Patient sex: F
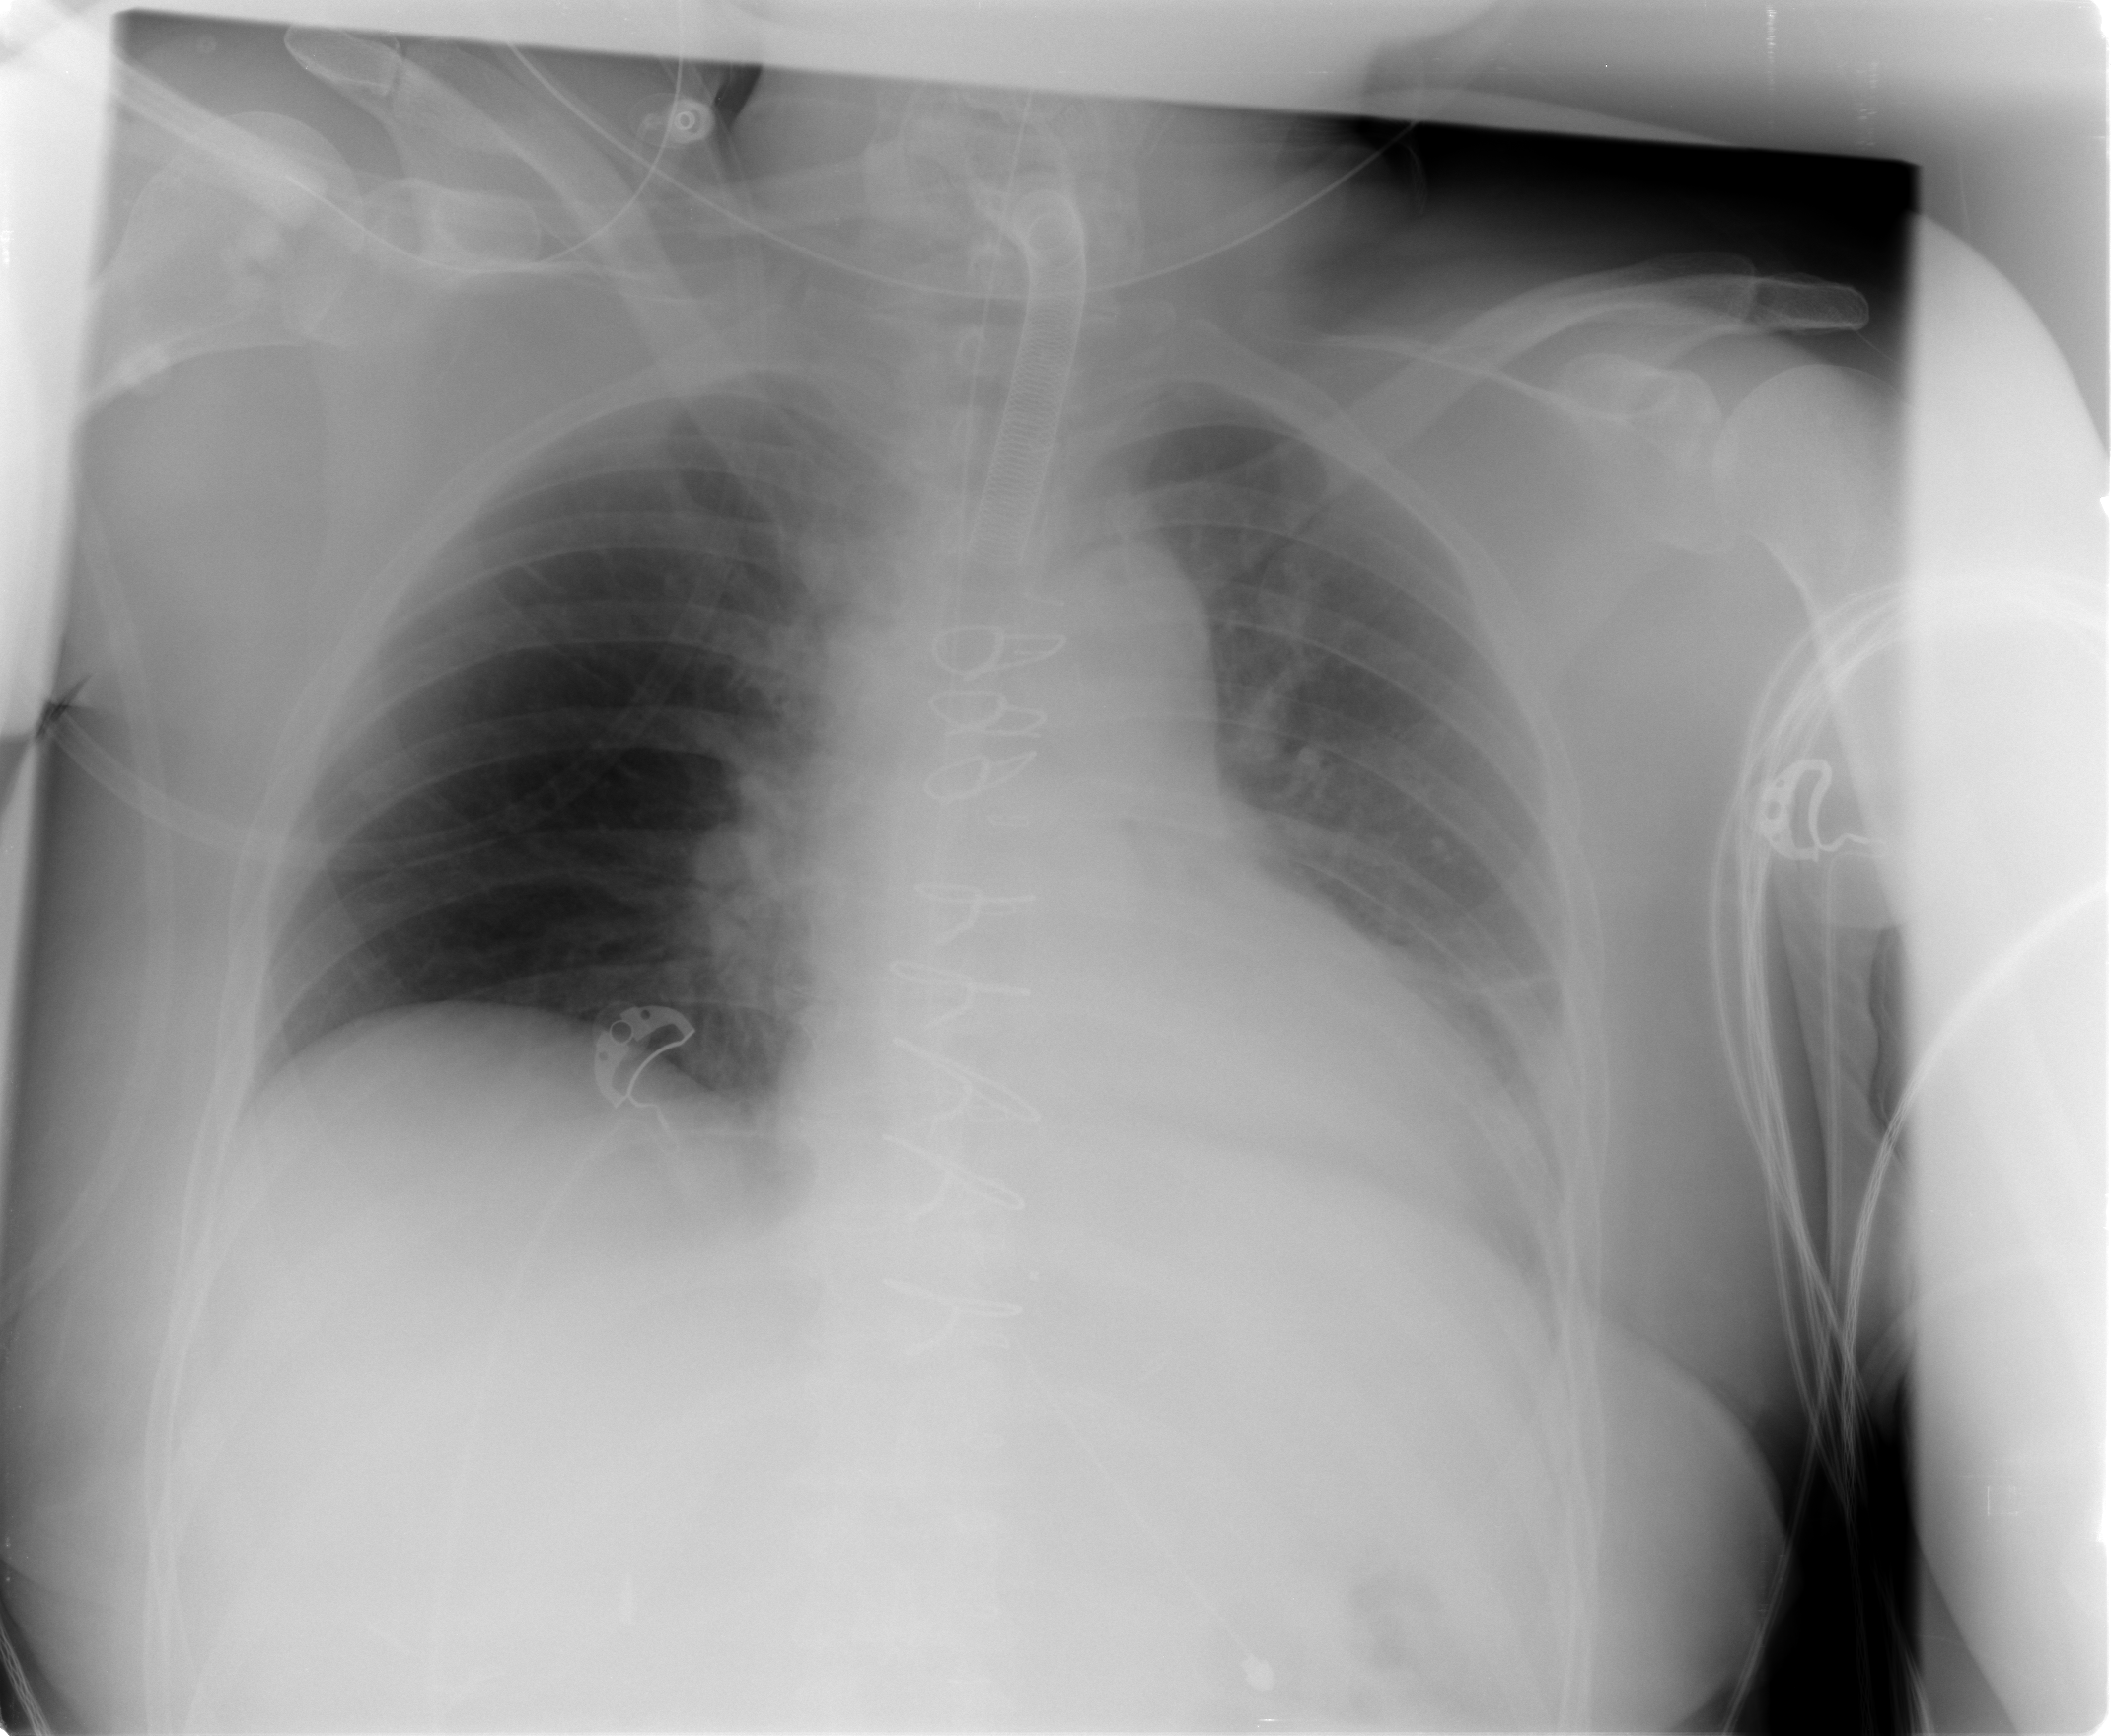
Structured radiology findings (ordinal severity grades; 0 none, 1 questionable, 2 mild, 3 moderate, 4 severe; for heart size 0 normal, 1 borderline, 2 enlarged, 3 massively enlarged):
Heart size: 2
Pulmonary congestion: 0
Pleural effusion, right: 0
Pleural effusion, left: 2
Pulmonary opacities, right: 0
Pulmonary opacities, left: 0
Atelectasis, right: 0
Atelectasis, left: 2